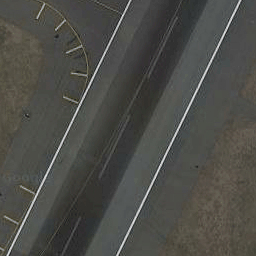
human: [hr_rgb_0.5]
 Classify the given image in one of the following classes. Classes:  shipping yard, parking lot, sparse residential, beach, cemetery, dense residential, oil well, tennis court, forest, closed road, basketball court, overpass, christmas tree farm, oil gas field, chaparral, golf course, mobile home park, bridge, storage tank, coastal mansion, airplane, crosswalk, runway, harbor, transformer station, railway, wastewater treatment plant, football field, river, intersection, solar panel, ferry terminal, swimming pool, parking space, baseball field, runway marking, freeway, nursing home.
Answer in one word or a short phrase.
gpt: runway